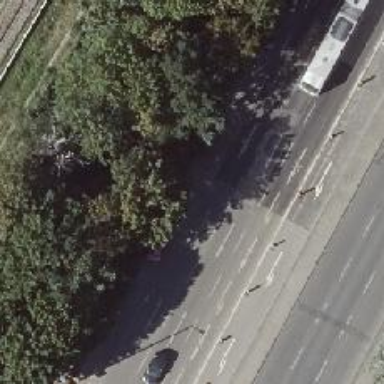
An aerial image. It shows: Asphalt cycleway.